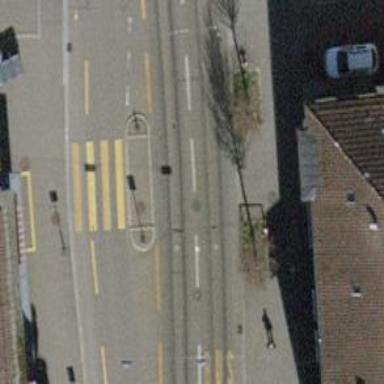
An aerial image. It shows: Kerb serving as barrier.